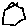
Label: hexagon